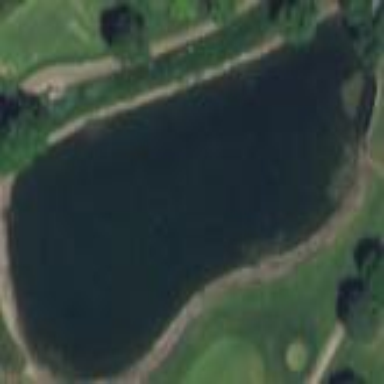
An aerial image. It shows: Scenic view of water hazard on golf course. The natural water feature adds beauty to the landscape.